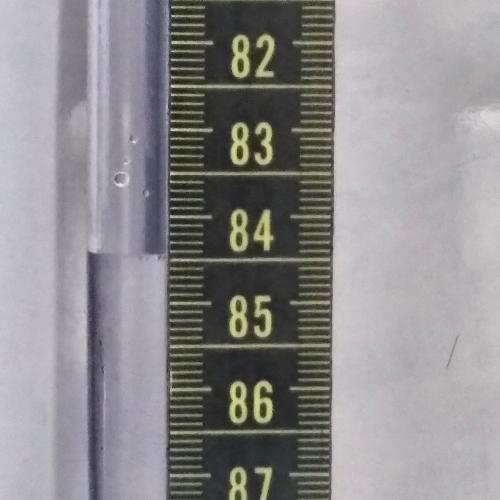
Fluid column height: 84.4 cm